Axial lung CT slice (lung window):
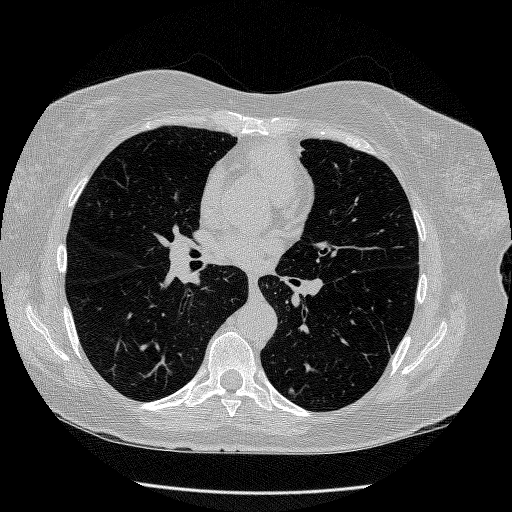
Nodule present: yes
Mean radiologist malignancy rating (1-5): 2.75